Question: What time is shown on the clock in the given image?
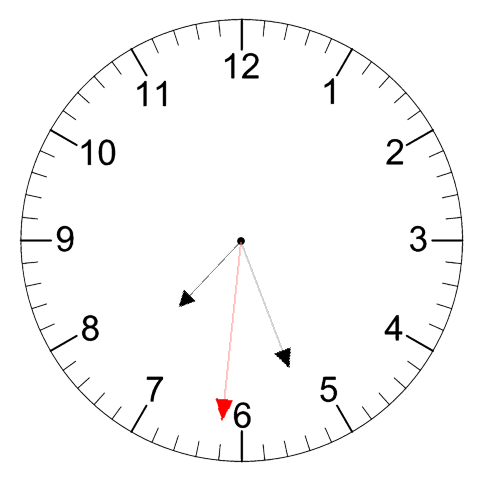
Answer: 07:26:31